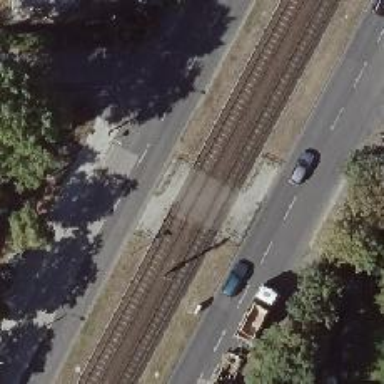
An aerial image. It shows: Uncontrolled tram crossing.